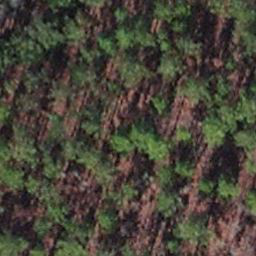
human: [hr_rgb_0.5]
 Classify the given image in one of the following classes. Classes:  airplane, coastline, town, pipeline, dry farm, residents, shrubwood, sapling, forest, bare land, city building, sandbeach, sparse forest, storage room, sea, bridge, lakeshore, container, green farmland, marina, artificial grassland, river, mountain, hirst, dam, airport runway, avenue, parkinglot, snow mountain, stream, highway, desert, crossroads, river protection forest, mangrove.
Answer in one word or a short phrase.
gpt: sapling